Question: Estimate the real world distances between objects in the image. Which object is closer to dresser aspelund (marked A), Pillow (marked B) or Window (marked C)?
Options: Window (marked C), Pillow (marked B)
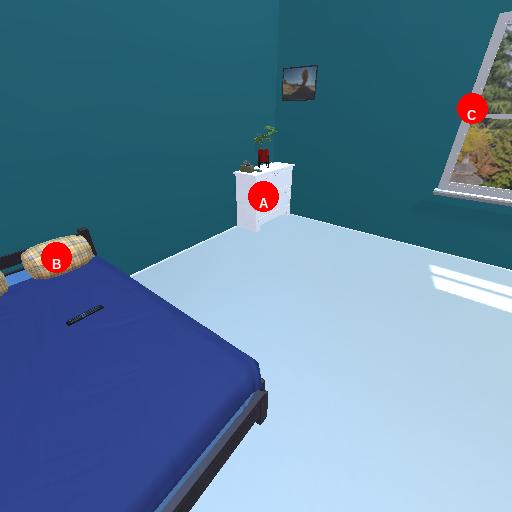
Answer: Window (marked C)